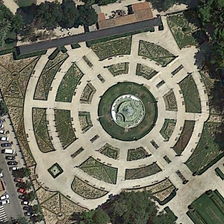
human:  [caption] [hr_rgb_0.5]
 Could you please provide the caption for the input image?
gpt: many green trees and some cars are around a circle square .

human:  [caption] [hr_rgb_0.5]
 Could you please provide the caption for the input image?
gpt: many green trees and some cars are around a circle square .

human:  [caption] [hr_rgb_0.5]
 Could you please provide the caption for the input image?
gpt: many green trees and some cars are around a circle square .

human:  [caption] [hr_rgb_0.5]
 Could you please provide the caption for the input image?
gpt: many green trees and some cars are around a circle square .

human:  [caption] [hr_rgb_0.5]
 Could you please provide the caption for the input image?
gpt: many green trees and some cars are around a circle square .